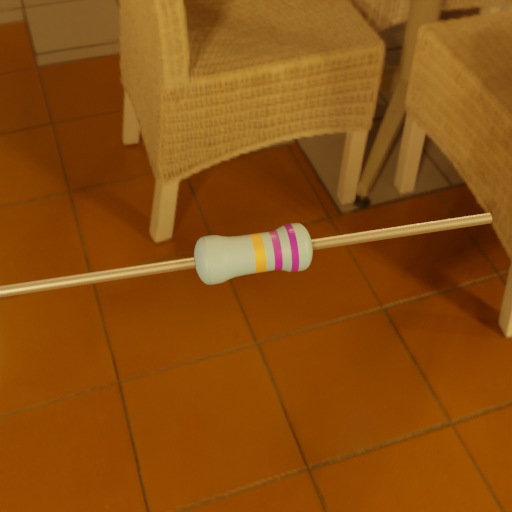
Resistor colour bands (in order): gold, violet, violet